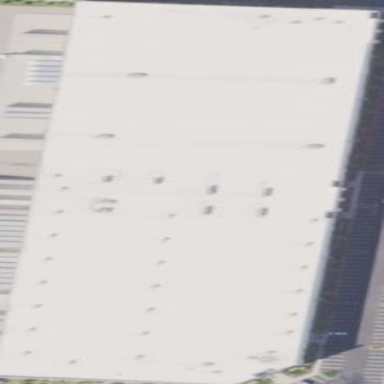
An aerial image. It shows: Warehouse building used for storage rental.